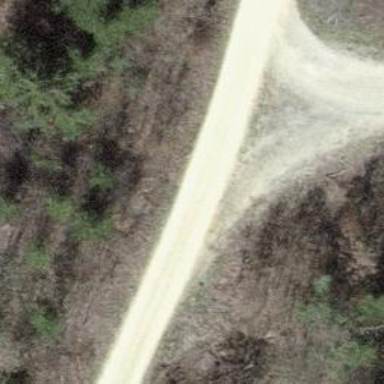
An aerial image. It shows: Compacted track with grade2 level.